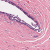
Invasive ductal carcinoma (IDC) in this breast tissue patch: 0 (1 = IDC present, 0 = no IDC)